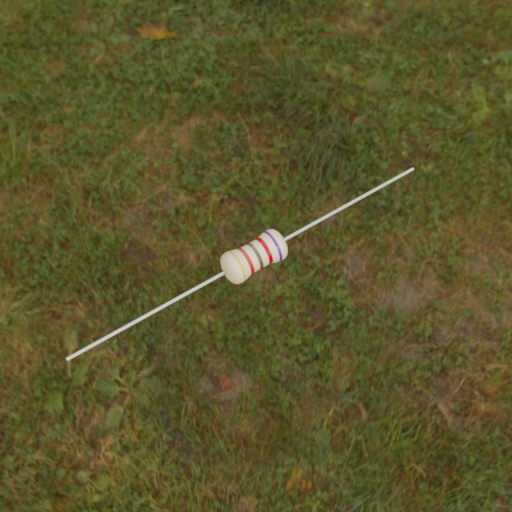
Resistor colour bands (in order): gold, red, brown, red, violet